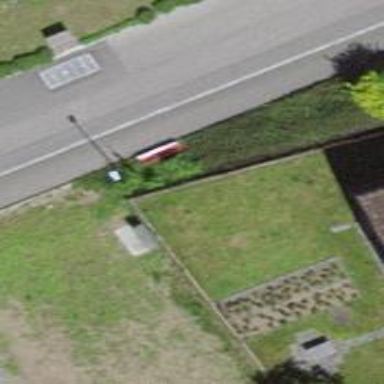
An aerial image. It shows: Bench for seating.